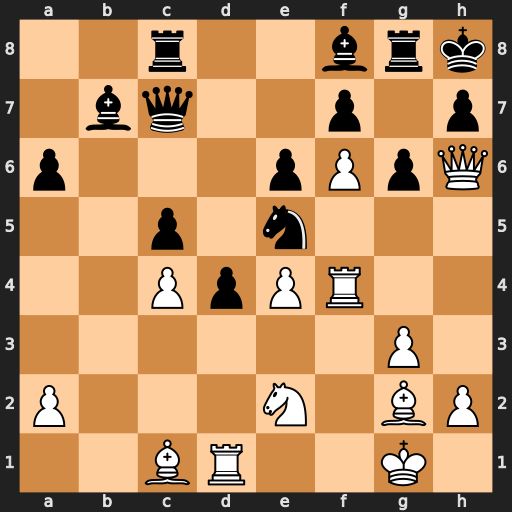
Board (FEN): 2r2brk/1bq2p1p/p3pPpQ/2p1n3/2PpPR2/6P1/P3N1BP/2BR2K1
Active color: w
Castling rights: -
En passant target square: -
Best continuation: Qxh7+ Kxh7 Rh4+ Bh6 Rxh6#